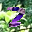
Label: 2